Field crop: tomato
Growth stage: 2
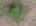
Species: solanum